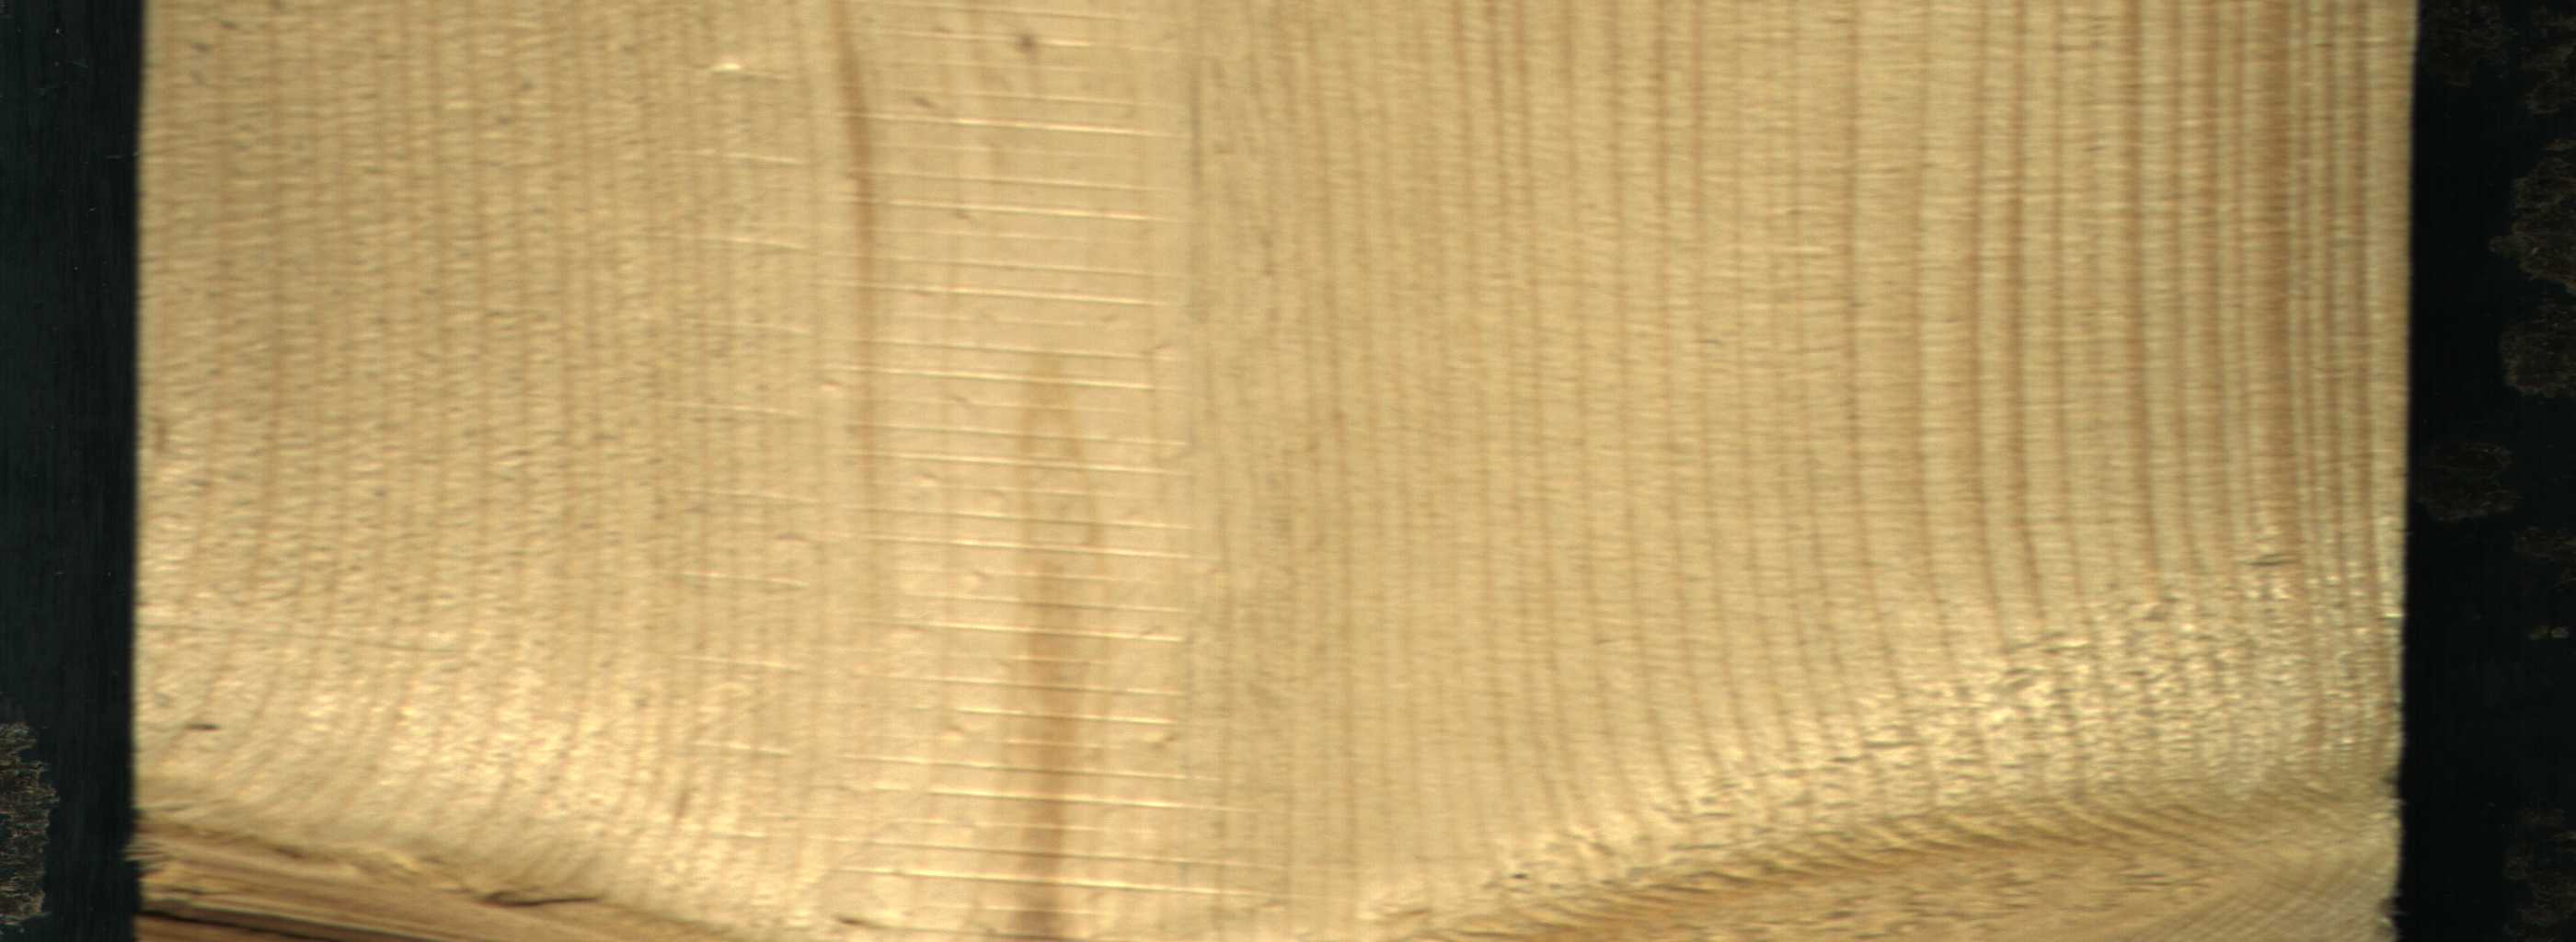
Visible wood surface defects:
knot_with_crack
Live_Knot